Question: I have a table of data, with some columns more important than the others and need a way to visually distinguish them.
'''
<table>
<thead>
<tr>
<th>A header</th>
<th class="important" colspan="2">An important header!</th>
<th class="important" >Also important</th>
<th>Boring header</th>
</tr>
<tr>
<th>Sub header</th>
<th>Part 1</th>
<th>Part 2</th>
<th>Sub header</th>
<th>Sub header</th>
</tr>
</thead>
<tbody>
<!-- lots of data here -->
</tbody>
</table>
'''
What I want to do is make them some of the columns/headers a little taller than the rest, like this:

I've tried setting the height of the '<th>' cell, but that doesn't work properly. There are some elements inside the headers and trying to create a ':before' pseudo element, and then fixing its height isn't seeming to work.
I even tried adding '<col>' definitions, but they seemed to have trouble with the 'colspan' cell I hate, but I could have been doing it wrong.
'''
<table>
<col> <!-- I can style this maybe? -->
<thead>
'''
In the first instance I'd prefer a CSS solution, and can easily add classes or ids as needed. I'd rather not add additional markup, but will relent if required.
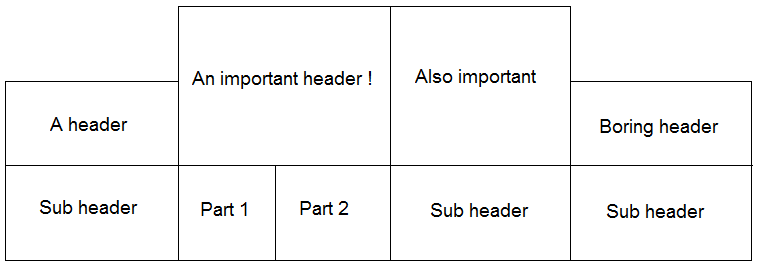
Answer: The table sizing algorithm will force all the table cells in a row to take on the same height, no way around that.
One way of doing it requires extra markup. Wrap your content in a wrapper and take it out of the normal content flow using absolute positioning. You will need to adjust any border properties on the table cells and add them to the child wrapper blocks.
Finally, you need to a top margin/padding to the table to provide room for the extra tall headers.
At least it is a proof of concept, perhaps a place to start.
'''
table {
margin-top: 75px;
}
th {
border: 1px dotted gray;
position: relative;
}
.important div {
height: 75px;
position: absolute;
width: inherit;
bottom: 0;
border: 1px dotted gray;
}
'''
'''
<table>
<thead>
<tr>
<th>A header</th>
<th class="important" colspan="2"><div>An important header!</div></th>
<th class="important" >Also important</th>
<th>Boring header</th>
</tr>
<tr>
<th>Sub header</th>
<th>Part 1</th>
<th>Part 2</th>
<th>Sub header</th>
<th>Sub header</th>
</tr>
</thead>
<tbody>
<!-- lots of data here -->
</tbody>
</table>
'''